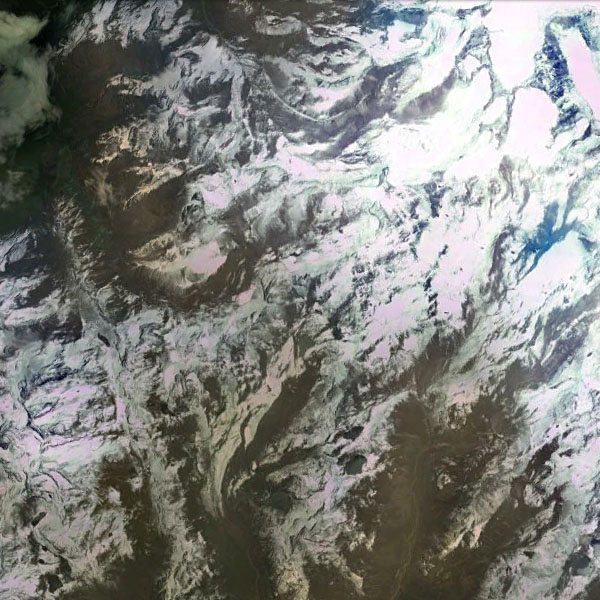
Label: Mountain